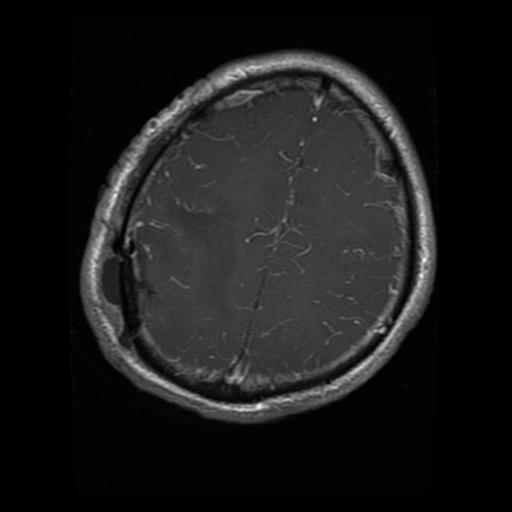
Label: glioma